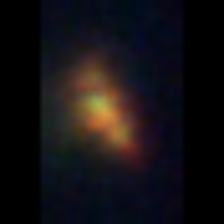
Taxon: Unknown_detritus
Group: Unknown